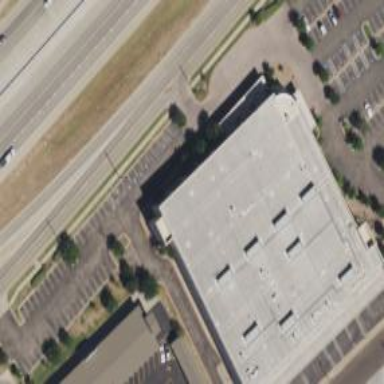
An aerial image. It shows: Clinic building providing healthcare services.